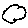
Label: cloud